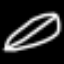
Label: leaf